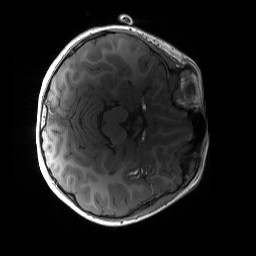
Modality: T1w
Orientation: axial
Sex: female
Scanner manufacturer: siemens
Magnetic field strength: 3 T
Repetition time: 1.9 s
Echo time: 0.00243 s